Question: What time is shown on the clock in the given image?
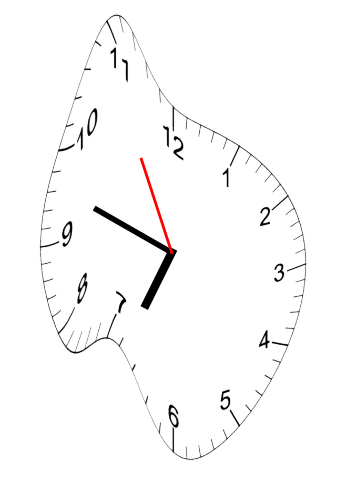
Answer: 06:47:55